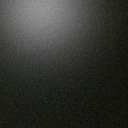
Screen state: off